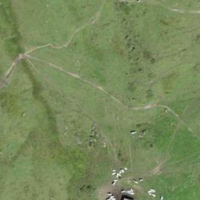
EUNIS habitat code: 23
Species observed at this site:
Silene dioica